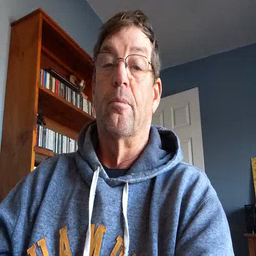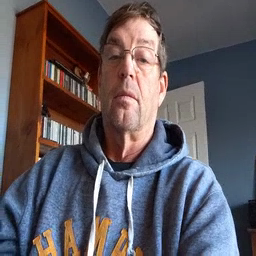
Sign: another